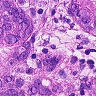
Metastatic tissue present: yes